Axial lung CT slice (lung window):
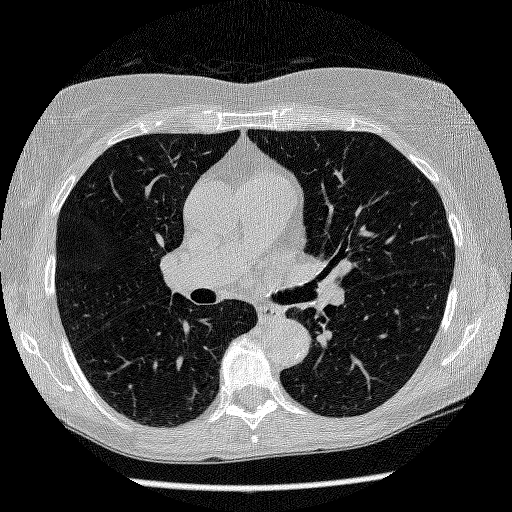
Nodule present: no